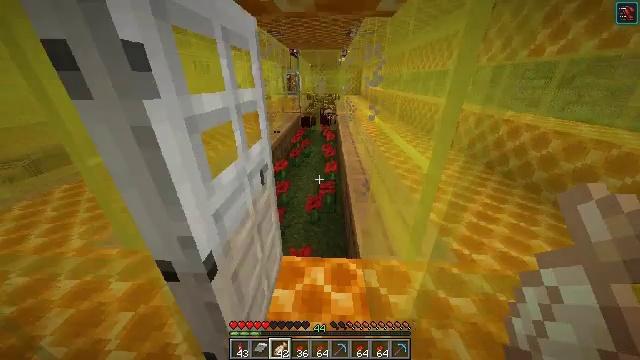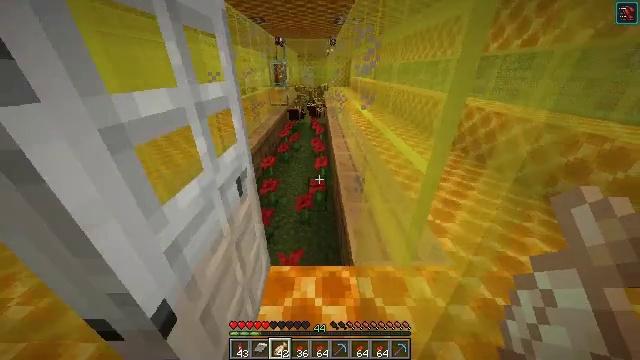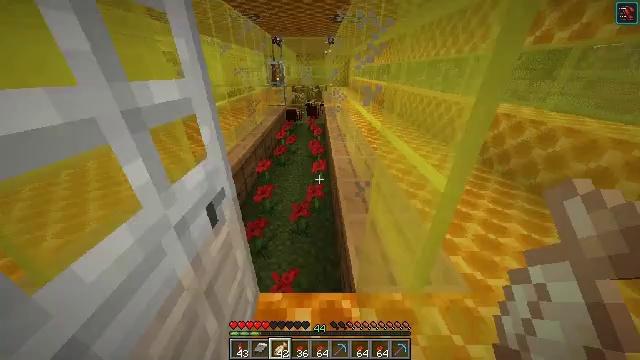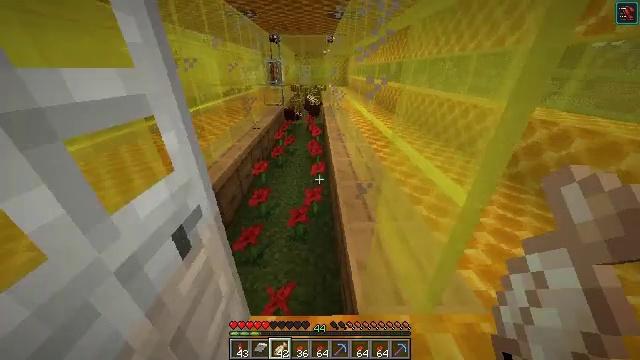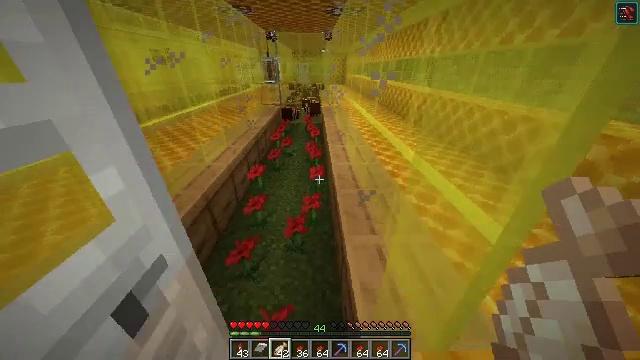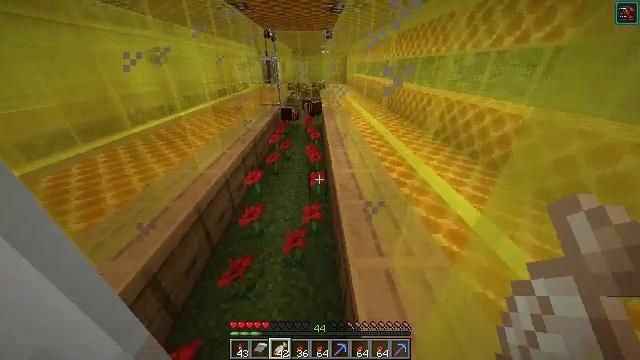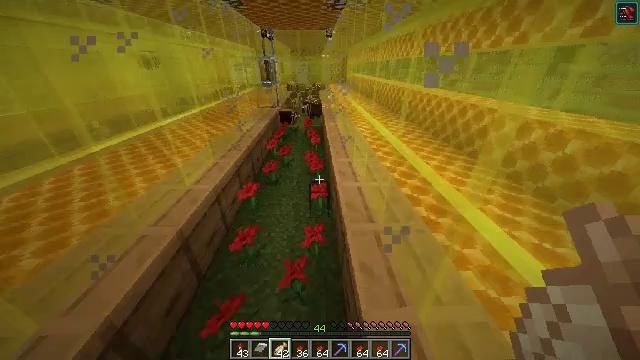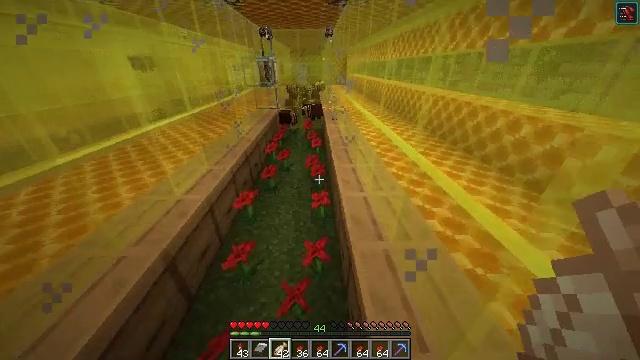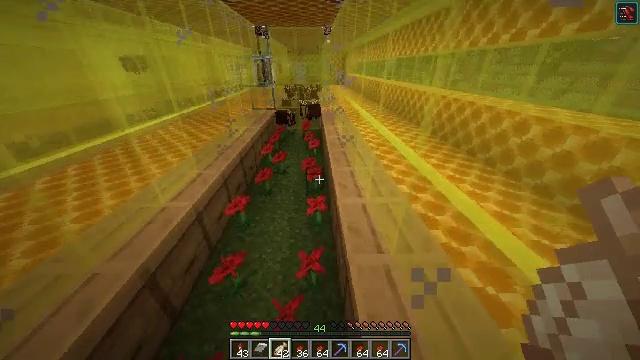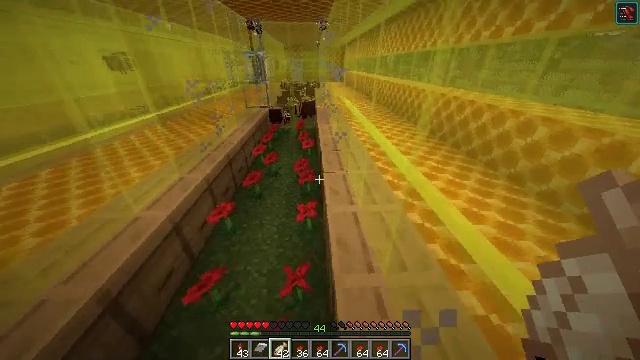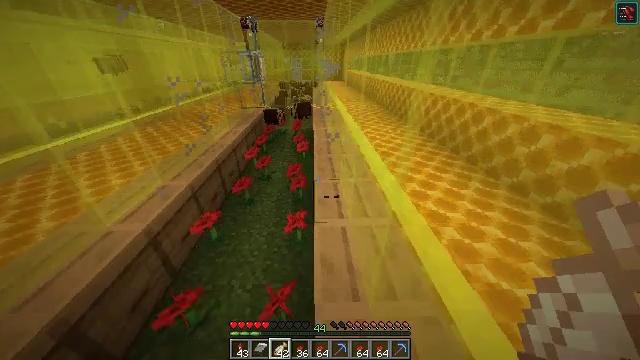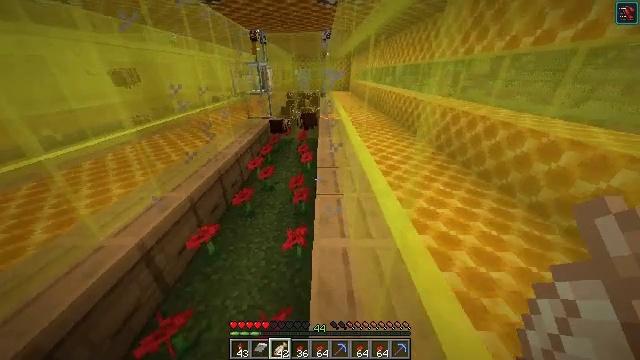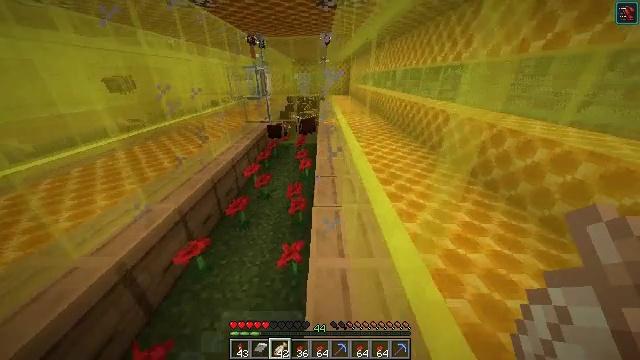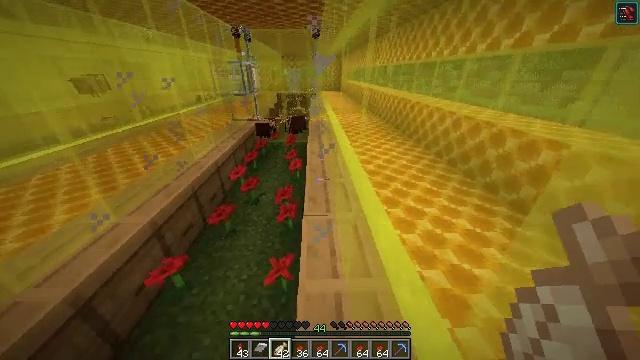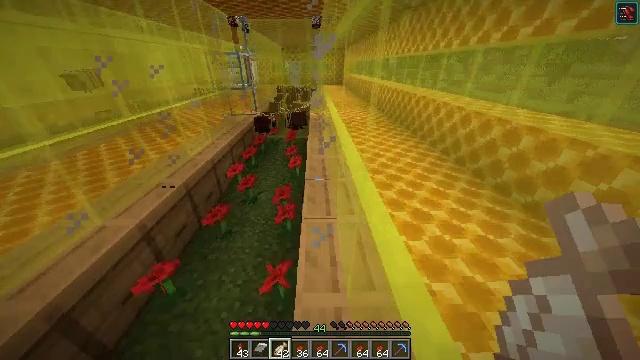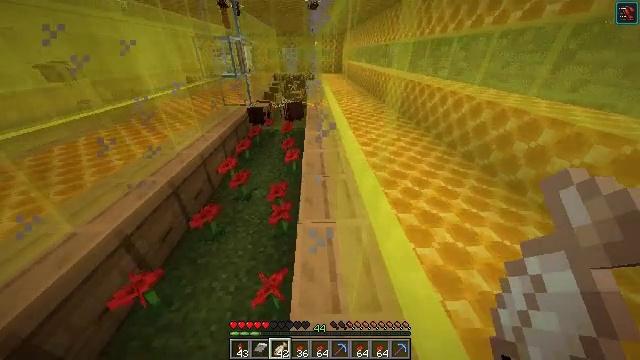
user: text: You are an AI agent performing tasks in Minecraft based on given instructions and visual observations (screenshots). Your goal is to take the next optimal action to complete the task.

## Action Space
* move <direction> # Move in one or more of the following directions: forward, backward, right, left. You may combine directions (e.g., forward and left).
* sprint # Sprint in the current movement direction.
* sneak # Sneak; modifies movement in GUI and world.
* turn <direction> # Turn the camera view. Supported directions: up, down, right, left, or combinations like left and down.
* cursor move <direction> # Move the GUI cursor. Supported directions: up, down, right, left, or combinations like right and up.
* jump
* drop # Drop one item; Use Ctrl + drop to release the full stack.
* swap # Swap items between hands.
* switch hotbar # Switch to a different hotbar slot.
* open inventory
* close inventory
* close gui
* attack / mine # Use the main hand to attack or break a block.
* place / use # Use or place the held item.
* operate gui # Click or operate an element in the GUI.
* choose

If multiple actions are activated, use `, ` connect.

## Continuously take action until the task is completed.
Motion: motion action
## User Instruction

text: Open the crafting table to craft a honey block.
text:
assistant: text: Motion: move forward, turn right and down
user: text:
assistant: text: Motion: move forward
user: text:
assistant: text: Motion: move forward
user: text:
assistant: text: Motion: move forward
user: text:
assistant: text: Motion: move forward
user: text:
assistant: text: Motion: move forward
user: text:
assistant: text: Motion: move forward
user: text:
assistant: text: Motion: move forward and move right
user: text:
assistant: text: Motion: move forward and move right
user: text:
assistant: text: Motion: move forward and move right
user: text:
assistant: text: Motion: move forward and move right, turn left and up
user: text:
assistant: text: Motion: move forward and move right
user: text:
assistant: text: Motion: move forward and move right, turn right and down
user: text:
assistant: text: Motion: move forward, turn down
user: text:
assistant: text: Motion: move forward, turn down
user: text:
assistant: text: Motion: move forward, turn down
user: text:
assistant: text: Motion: move forward
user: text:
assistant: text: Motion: move forward
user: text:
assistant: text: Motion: move forward
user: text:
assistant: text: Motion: move forward
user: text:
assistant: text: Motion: move forward
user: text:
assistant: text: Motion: move forward
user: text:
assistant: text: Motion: move forward
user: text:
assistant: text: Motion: move forward
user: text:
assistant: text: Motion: move forward
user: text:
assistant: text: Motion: move forward, turn left and down
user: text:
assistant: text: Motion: move forward, turn left and down
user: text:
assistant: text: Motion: turn left and down
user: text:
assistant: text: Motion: turn left and down
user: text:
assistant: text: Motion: turn left